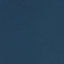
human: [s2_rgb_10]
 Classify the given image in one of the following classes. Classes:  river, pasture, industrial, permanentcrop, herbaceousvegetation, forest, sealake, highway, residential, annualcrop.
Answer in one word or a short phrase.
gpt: SeaLake